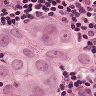
Metastatic tissue present: yes